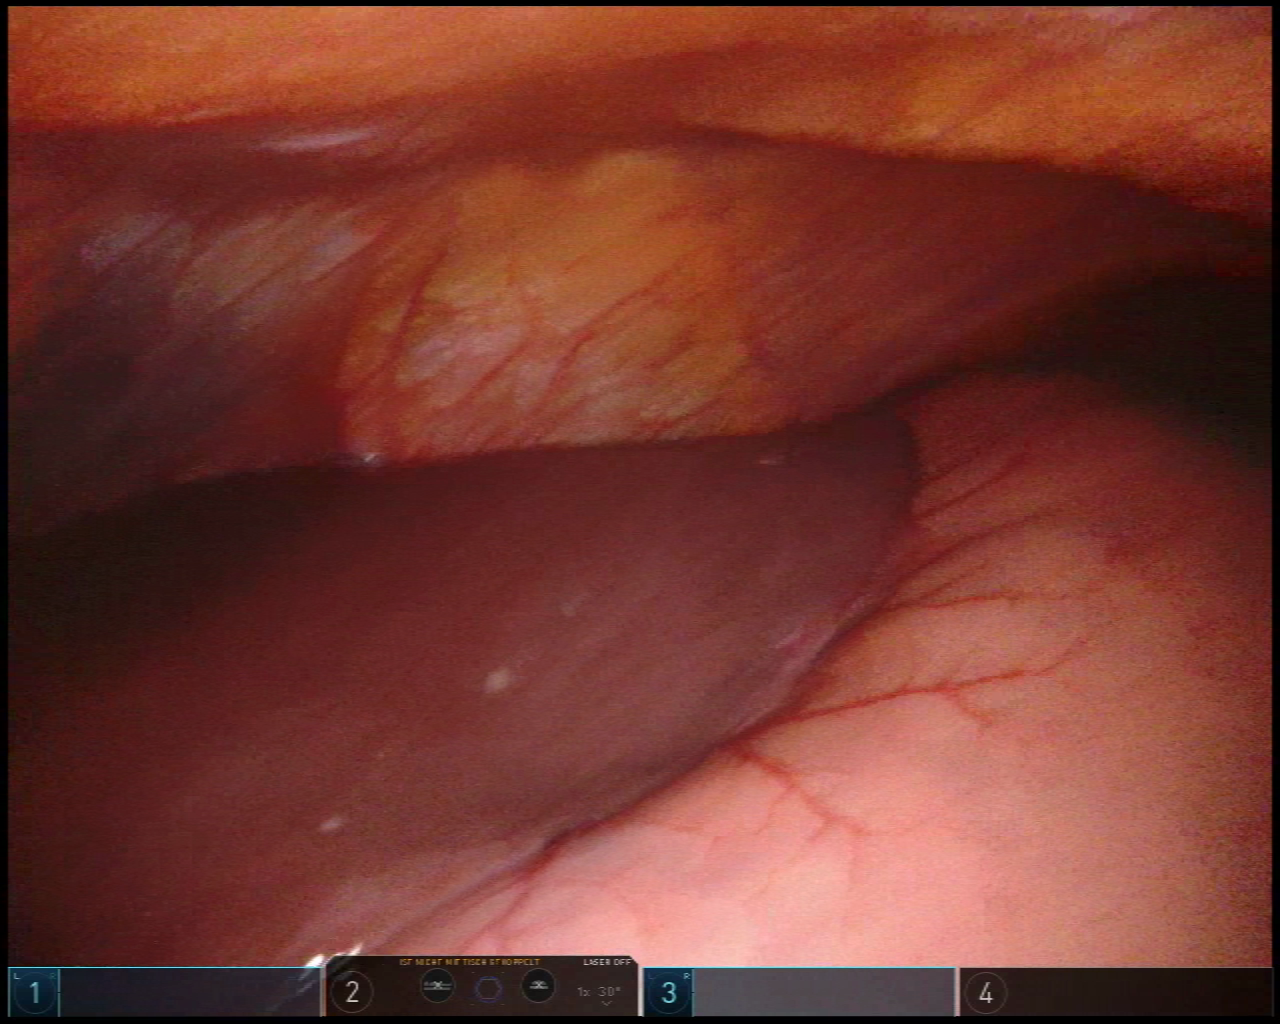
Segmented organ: stomach
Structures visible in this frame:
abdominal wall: yes
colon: no
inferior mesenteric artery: no
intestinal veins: no
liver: yes
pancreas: no
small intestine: no
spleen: no
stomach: yes
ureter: no
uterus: no
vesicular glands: no